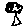
Label: tree